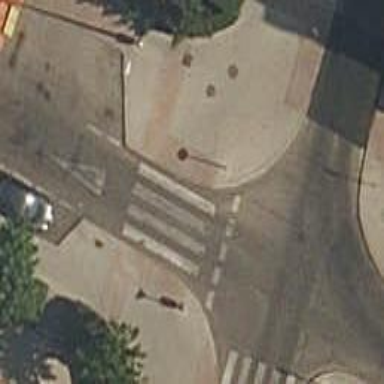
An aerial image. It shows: Marked crossing on the road.